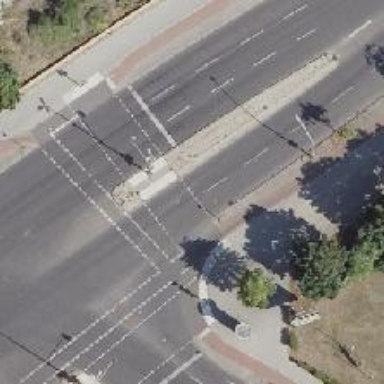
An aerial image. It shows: Footway located on traffic island.